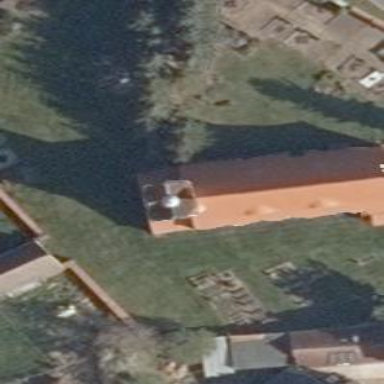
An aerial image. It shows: Church which is place of worship.